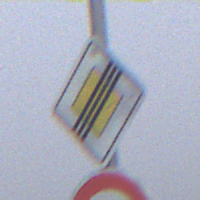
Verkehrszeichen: EndeVorfahrtsstrasse
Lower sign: UeberholverbotKraftfahrzeuge
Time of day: MorningAfternoon
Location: Outdoor (RoadRail)
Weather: Overcast
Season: NotSpecified
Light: Natural